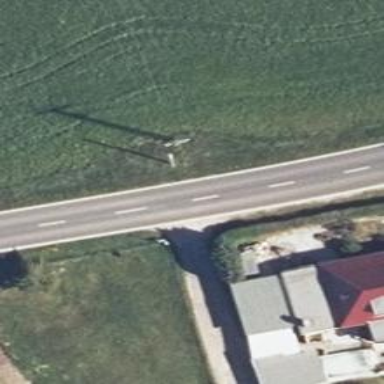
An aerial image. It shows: Secondary road with asphalt surface.